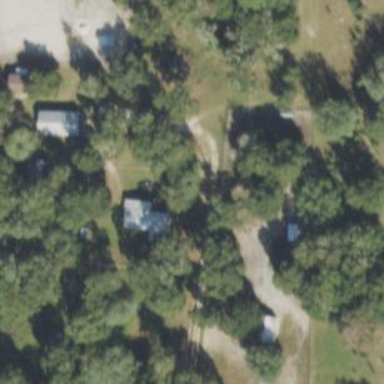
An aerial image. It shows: This residential area consists of single-family homes.